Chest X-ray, PA view. Patient: 45 years old, sex F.
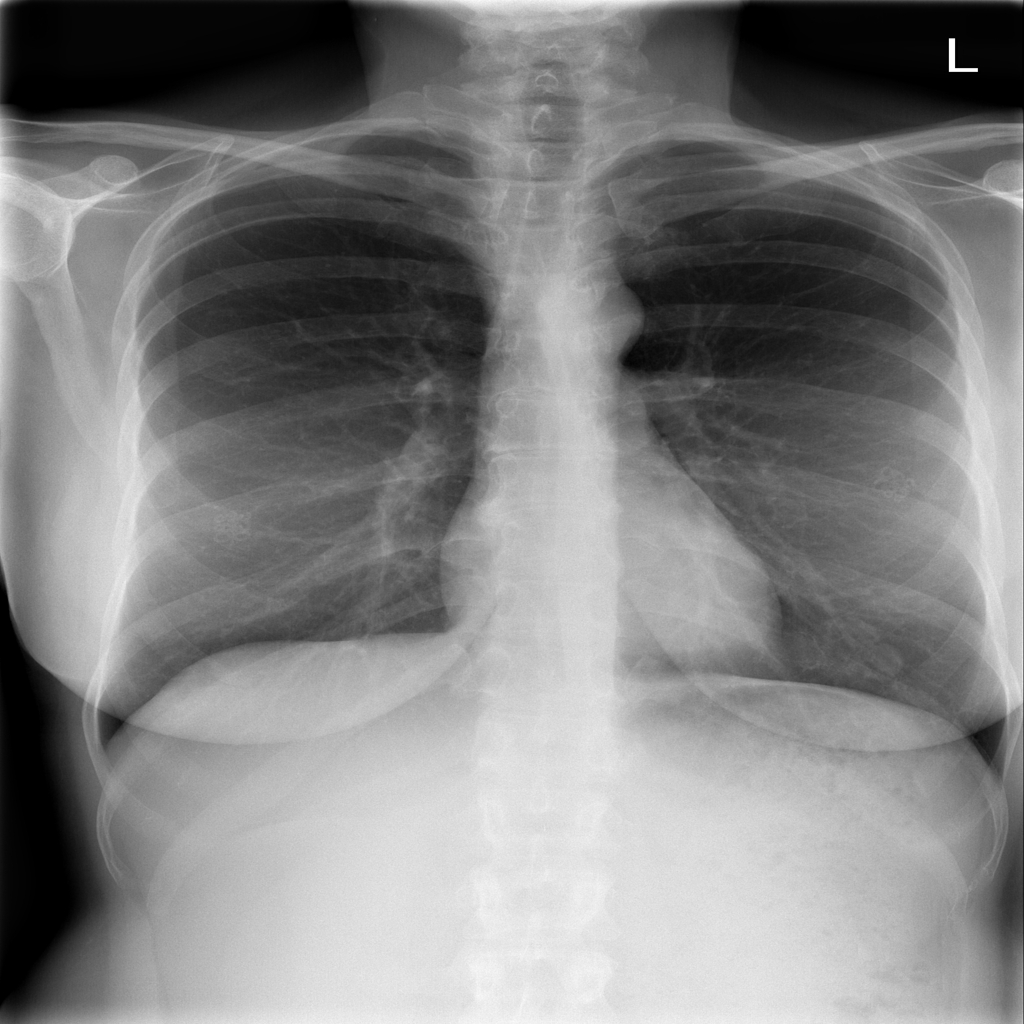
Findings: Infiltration